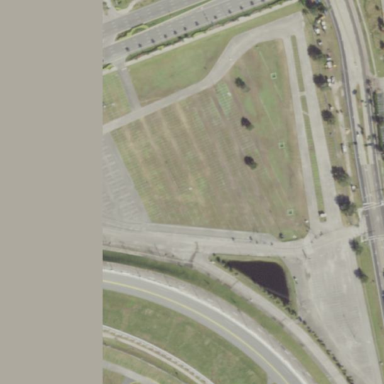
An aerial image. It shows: Parking area.